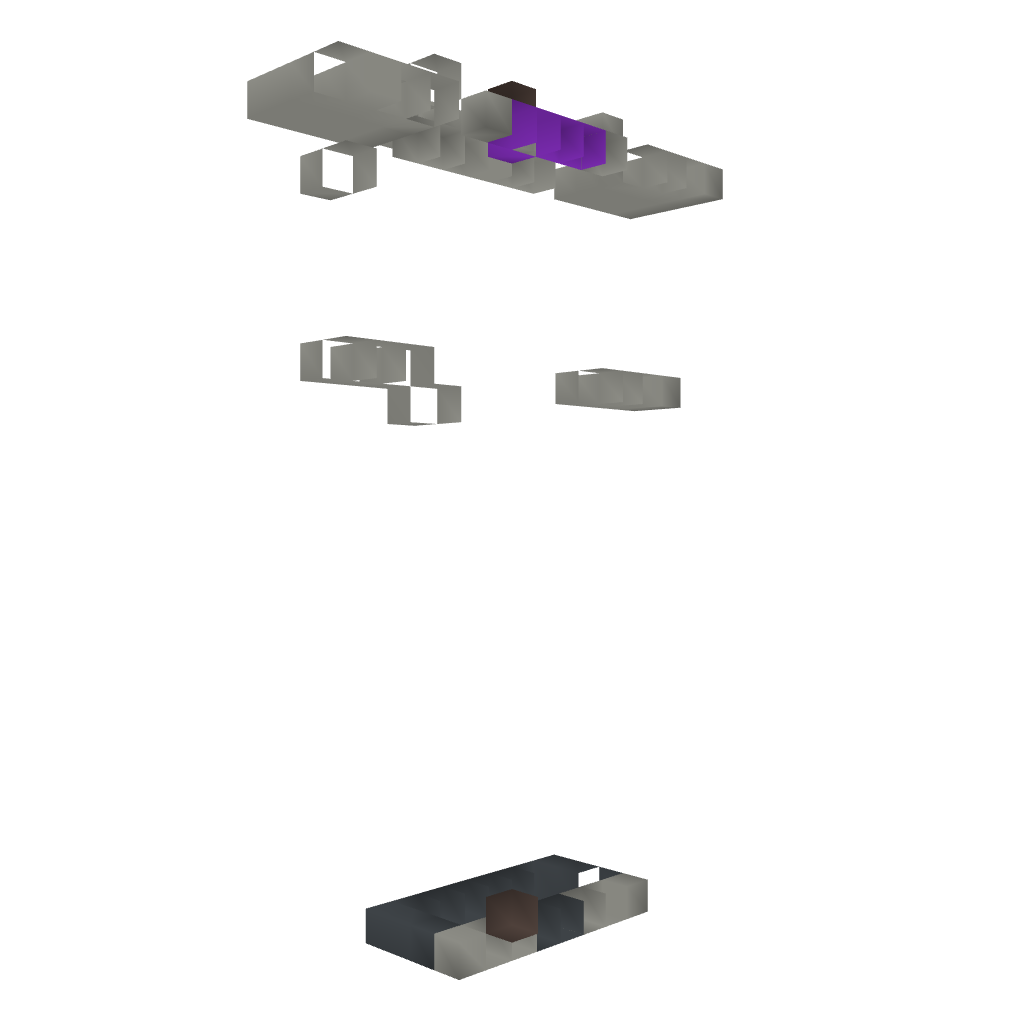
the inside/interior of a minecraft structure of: Persian Statue